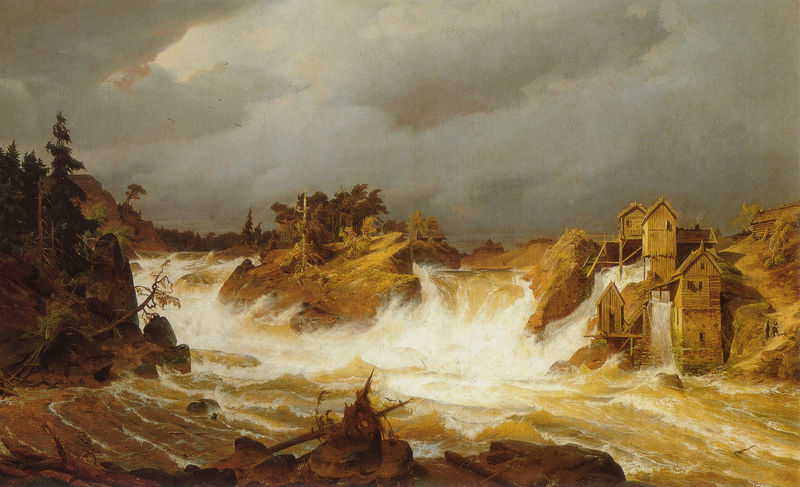
Titel: Die Trollhättan-Fälle
Künstler: Andreas Achenbach
Standort: Kiel
Institution: Stiftung Pommern
Schlagwörter: baum, dunkel, felsen, gemälde, gestein, gewitter, himmel, mann, meer, schatten, wasser, weiß, wolken, baumstämme, bäume, fluss, gelb, landschaft, menschen, ocker, ufer, äste, abend, braun, fenster, frau, grau, holz, licht, schwarz, gebäude, haus, weg, wolke, beige, mensch, stein, steine, öl, ast, baumstamm, deich, erde, horizont, häuser, hügel, mühle, natur, stamm, wind, zweige, gewässer, hütte, pfad, rauch, hochwasser, land, gold, rosa, wald, wasserfall, anhöhe, boot, maus, bewölkt, gischt, wellen, naturalismus, berge, fels, gebirge, hang, dorf, dächer, giebel, lila, hütten, schlot, sepia, damm, industrie, böschung, reißend, romantik, schaum, strom, stromschnellen, strömung, tannen, wehr, ölgemälde, brandung, brausen, flut, fluten, gewalt, katastrophe, naturgewalt, orkan, querformat, sturm, sturmflut, stämme, tosend, treibholz, unwetter, wetter, zerstörung, baumkronen, regen, halterung, ruine, courbet, wurzel, wolkig, bedrohlich, wurzeln, rinde, sturz, siedlung, dreck, zerstört, felsbrocken, schaumkronen, platten, horizontal, überflutung, überschwemmung, rde, streben, schäumen, verankerung, holzhäuser, millet, entwurzelt, erdreich, rheinfall, bodene, angespült, wolkenberge, schaffhausen, zerzaust, föhren, wasserkraft, gesteinsbrocken, sturzflut, qualms, reißerisch, naturkatastrophe, romantische landschaft, dammbruch, herpe, deichbruch, deicj